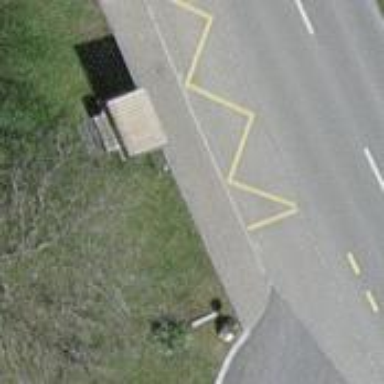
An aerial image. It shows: Bus stop with shelter. It is platform for public transport.